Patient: sex M, age 52
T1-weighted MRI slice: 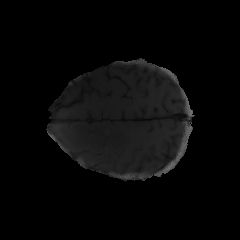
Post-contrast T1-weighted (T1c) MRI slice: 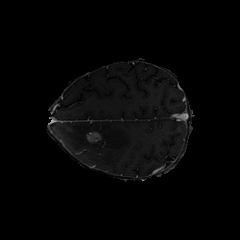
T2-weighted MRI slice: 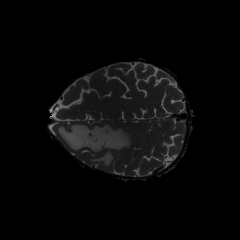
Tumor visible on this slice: yes
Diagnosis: Glioblastoma, IDH-wildtype
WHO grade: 4